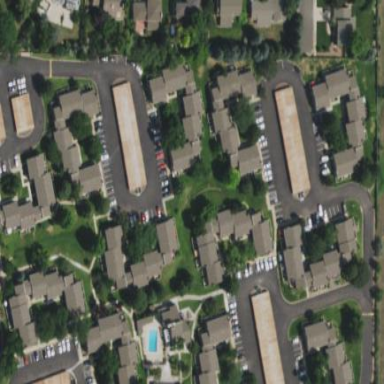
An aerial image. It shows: Residential area consisting of condominiums.